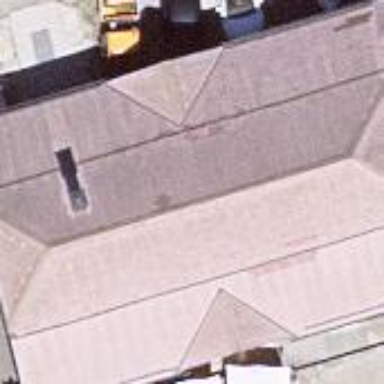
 oriented along one side. The roof and building have rosy-brown and saddle-brown colors."